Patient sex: F
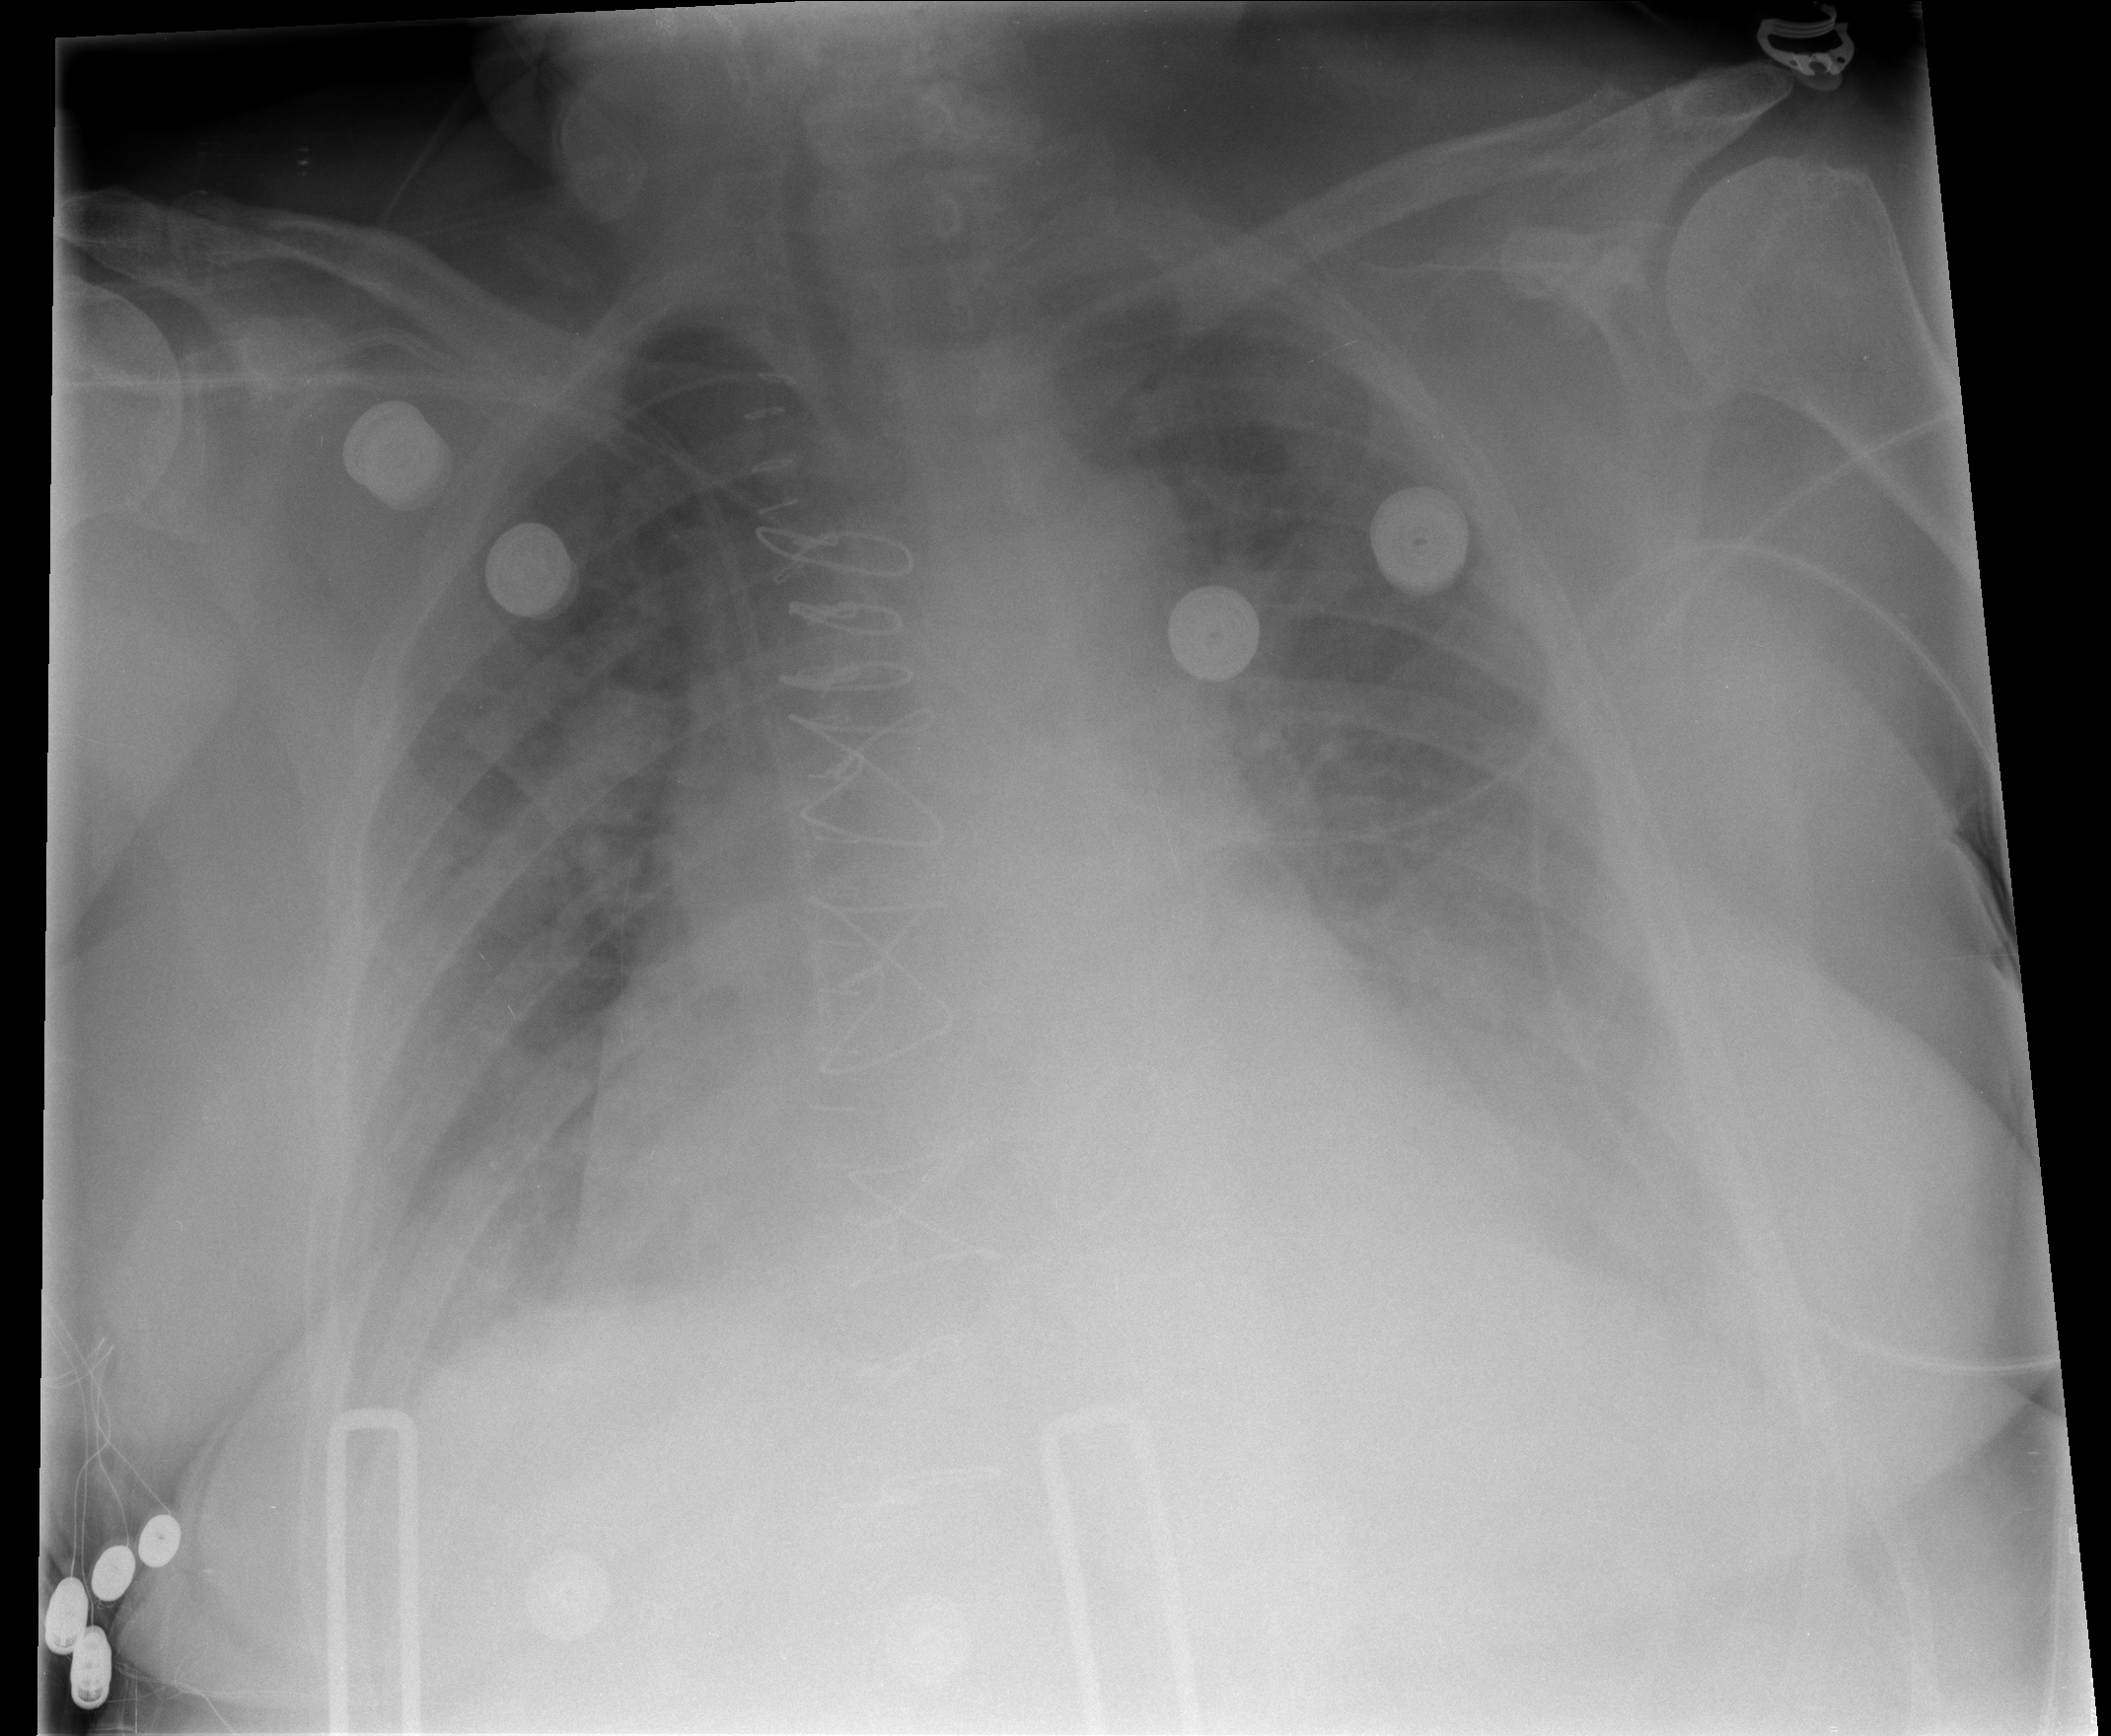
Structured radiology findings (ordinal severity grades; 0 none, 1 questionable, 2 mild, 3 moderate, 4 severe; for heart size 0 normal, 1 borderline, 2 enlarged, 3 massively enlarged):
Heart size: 1
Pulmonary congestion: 2
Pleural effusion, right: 1
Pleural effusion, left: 2
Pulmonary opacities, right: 2
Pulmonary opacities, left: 2
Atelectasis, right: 1
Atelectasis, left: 2